Interaction volume radius: 10 \u00c5
Interaction volume height: 35 \u00c5
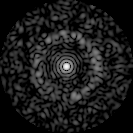
Disorder parameter: 0.8406